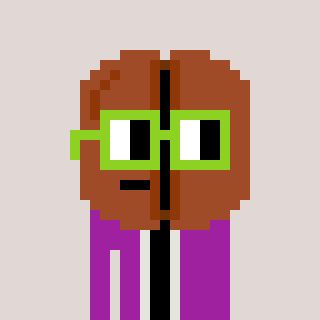
a pixel art character with square light green glasses, a coffeebean-shaped head and a magenta-colored body on a warm background